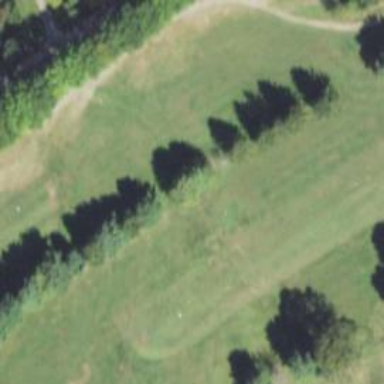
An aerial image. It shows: Grassy area designated for leisure. It is golf pitch with fairways.